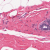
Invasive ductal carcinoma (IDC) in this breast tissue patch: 0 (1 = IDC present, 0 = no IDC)